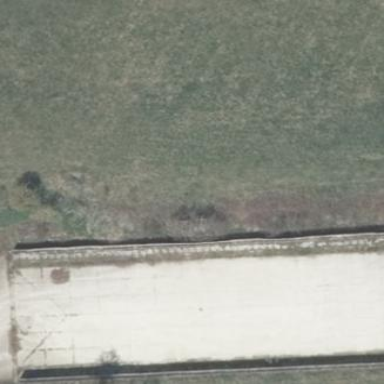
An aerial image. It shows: Bunker silo.